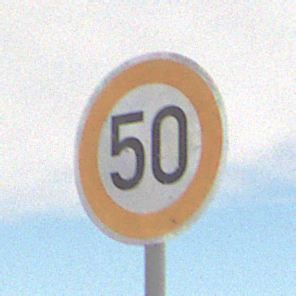
Verkehrszeichen: Geschwindigkeit50
Umgebung: Outdoor, Nature
Tageszeit: MorningAfternoon
Wetter: Overcast
Licht: Natural
Jahreszeit: Winter
Kontrast: LowContrast